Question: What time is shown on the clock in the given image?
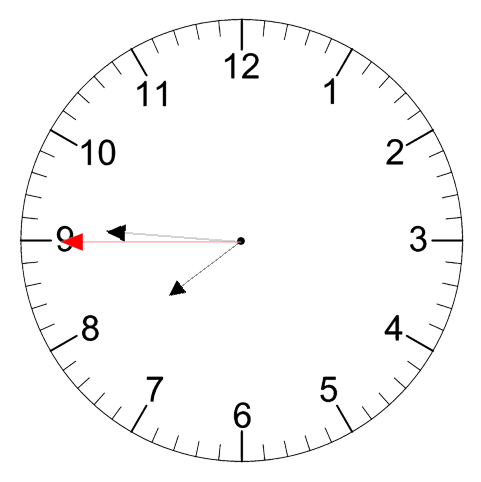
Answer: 07:45:45